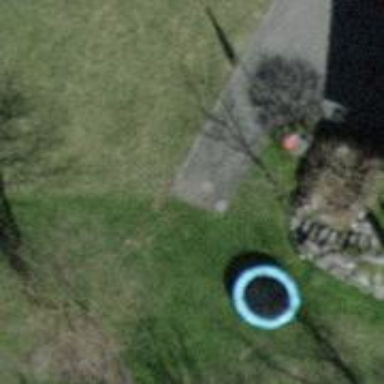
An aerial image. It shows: Driveway with paved surface.